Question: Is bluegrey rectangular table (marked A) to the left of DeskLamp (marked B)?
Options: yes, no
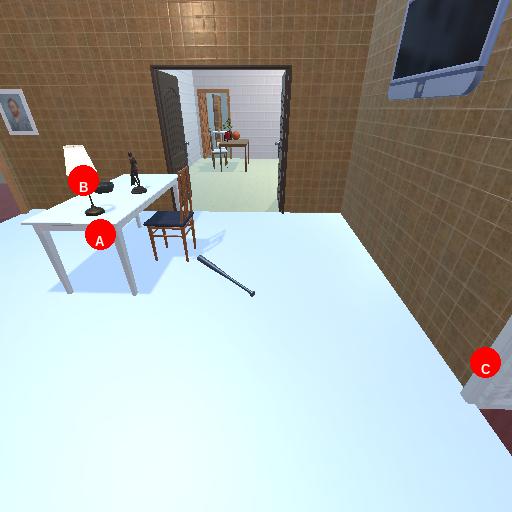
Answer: yes